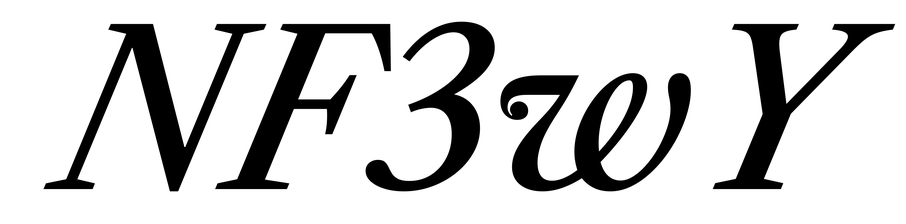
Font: LibreCaslonText-Italic_Medium_Italic